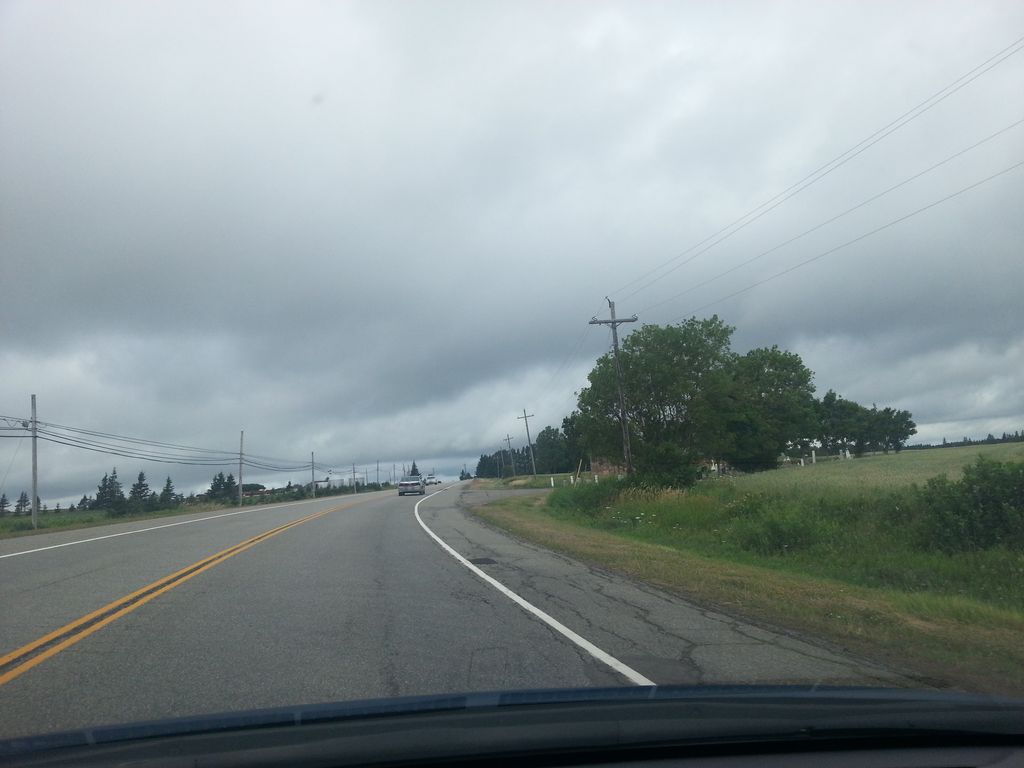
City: charlottetown